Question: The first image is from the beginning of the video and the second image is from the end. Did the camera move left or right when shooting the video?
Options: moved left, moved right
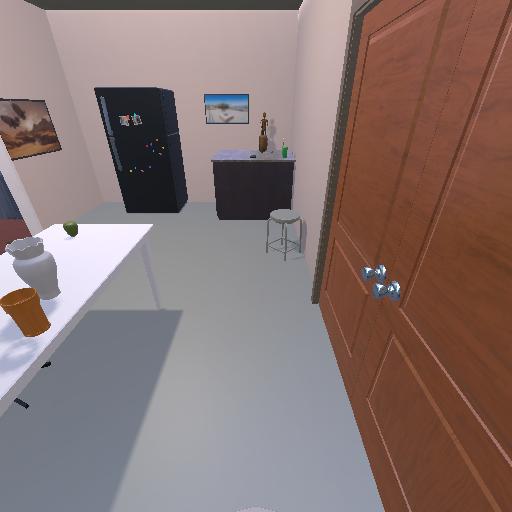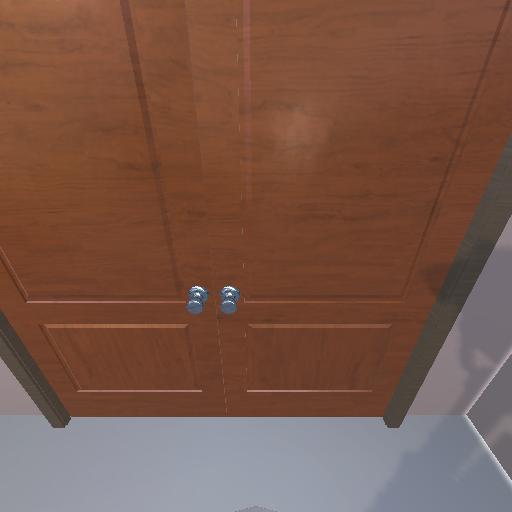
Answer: moved left